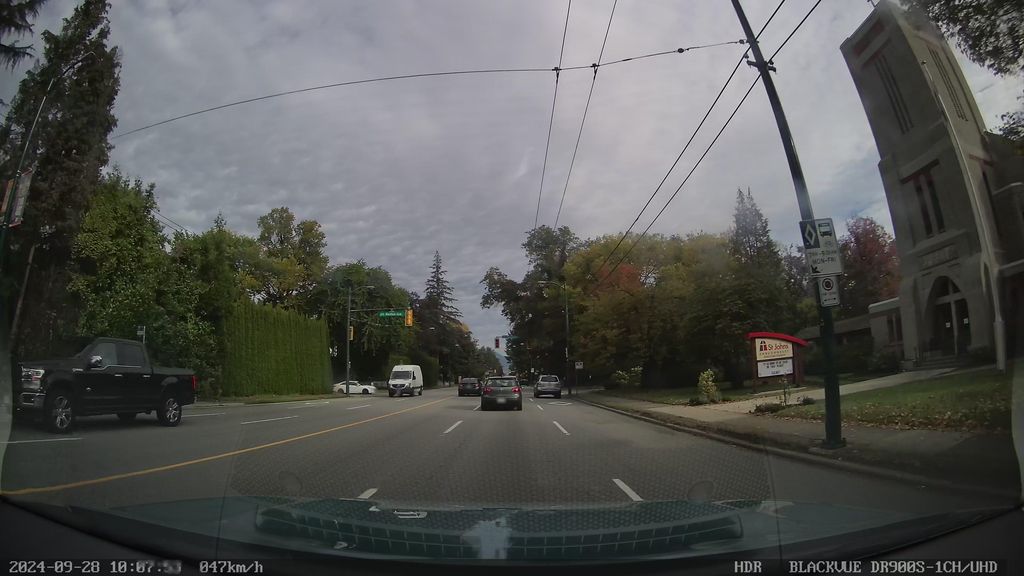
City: vancouver